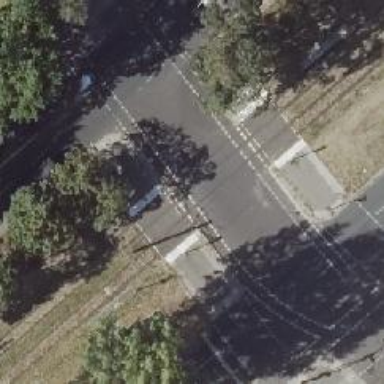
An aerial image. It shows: Tram crossing with traffic signals.